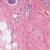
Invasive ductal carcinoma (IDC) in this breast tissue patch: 0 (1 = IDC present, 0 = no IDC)